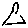
Label: triangle